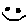
Label: smiley face